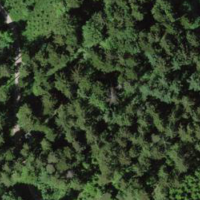
EUNIS habitat code: 43
Species observed at this site:
Lamium galeobdolon
Cirsium arvense
Lamium maculatum